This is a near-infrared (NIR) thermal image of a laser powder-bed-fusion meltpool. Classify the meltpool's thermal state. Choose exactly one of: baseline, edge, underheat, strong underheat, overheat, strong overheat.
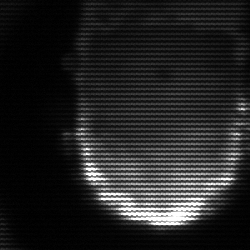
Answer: baseline